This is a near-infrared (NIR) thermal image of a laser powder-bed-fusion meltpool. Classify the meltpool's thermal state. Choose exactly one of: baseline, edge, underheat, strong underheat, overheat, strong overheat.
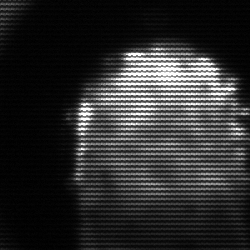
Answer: baseline